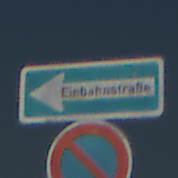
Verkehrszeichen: EinbahnstrasseLinksweisend
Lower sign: EingeschraenktesHalteverbot
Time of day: MorningAfternoon
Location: Outdoor (Nature)
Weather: Clear
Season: NotSpecified
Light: Natural